Question: How do I set zoom out limit on the map, it currently lets me zoom out too far to the point that I see multiple world maps:

JS:
'''
var map;
var all_coor = <?php echo json_encode($addresses); ?>;
var dub = <?php echo json_encode($testadd); ?>;
function initialize() {
var MainLatlng = new google.maps.LatLng(-74.337724,-49.69693);
var mapOptions = {
zoom: 7,
center: new google.maps.LatLng(31.386692,-12.700747)
};
map = new google.maps.Map(document.getElementById('map-canvas'),
mapOptions);
var markerr = new google.maps.Marker({
position: MainLatlng ,
map: map,
title: 'Main',
animation: google.maps.Animation.DROP
});
for (var t = 0, llen = dub.length; t < llen; t++) {
var marker = new google.maps.Marker({
position: new google.maps.LatLng(dub[t]['lat'], dub[t]['long']),
map: map,
title: dub[t]['title']
});
}
}
google.maps.event.addDomListener(window, 'load', initialize);
'''
HTML:
'''
<div id="map-container" style="height: 500px;">
<div id="map-canvas" style="width: 100%; height: 100%"></div>
</div>
'''
1.How can I set a zoom out limit for the map to render properly?
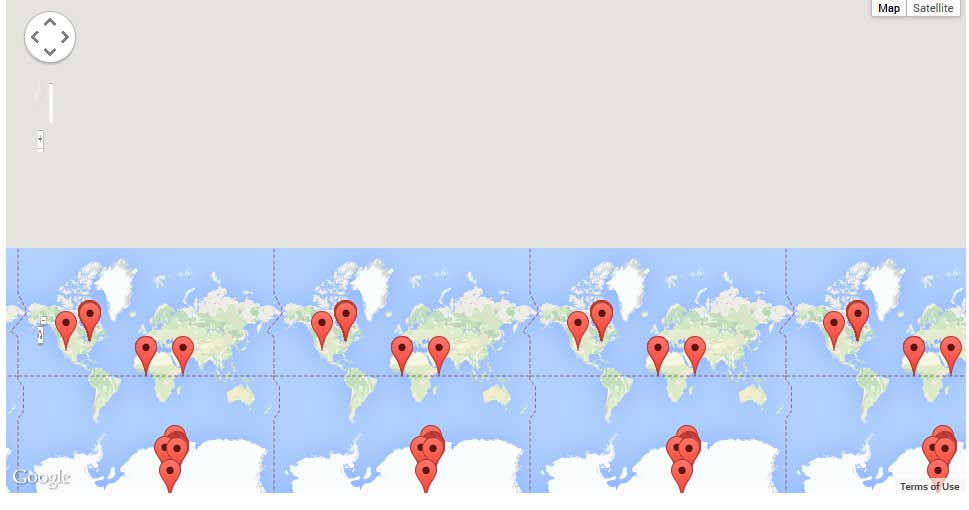
Answer: It's been added to the api, you can just set that option directly on the map object:
'''
map.setOptions({ minZoom: 5, maxZoom: 15 });
'''
ref - <URL>